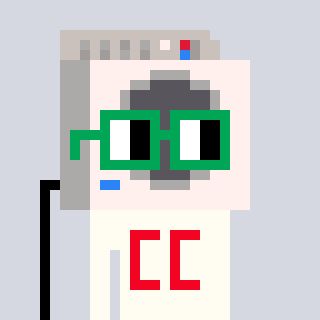
a pixel art character with square green glasses, a washing machine-shaped head and a grayscale-colored body on a cool background